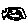
Label: smiley face